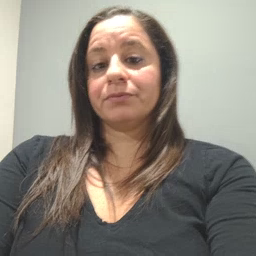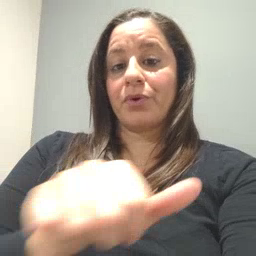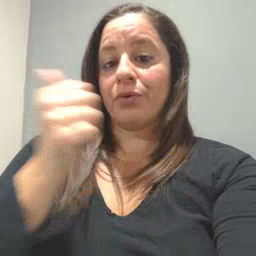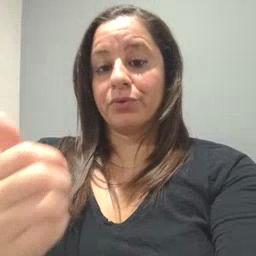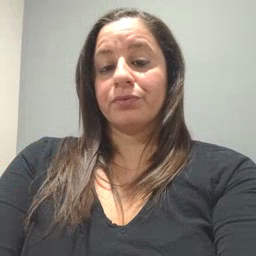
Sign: another